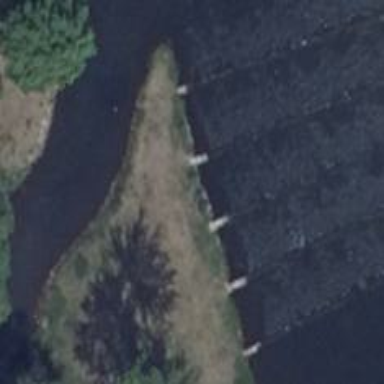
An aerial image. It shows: Weir along the waterway.